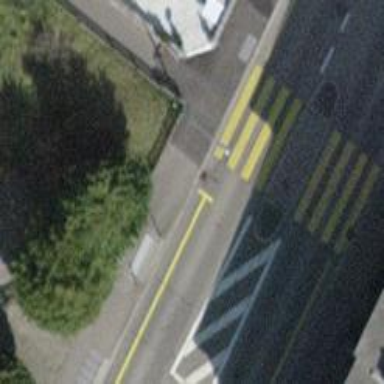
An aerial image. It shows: Uncontrolled zebra crossing with zebra markings.